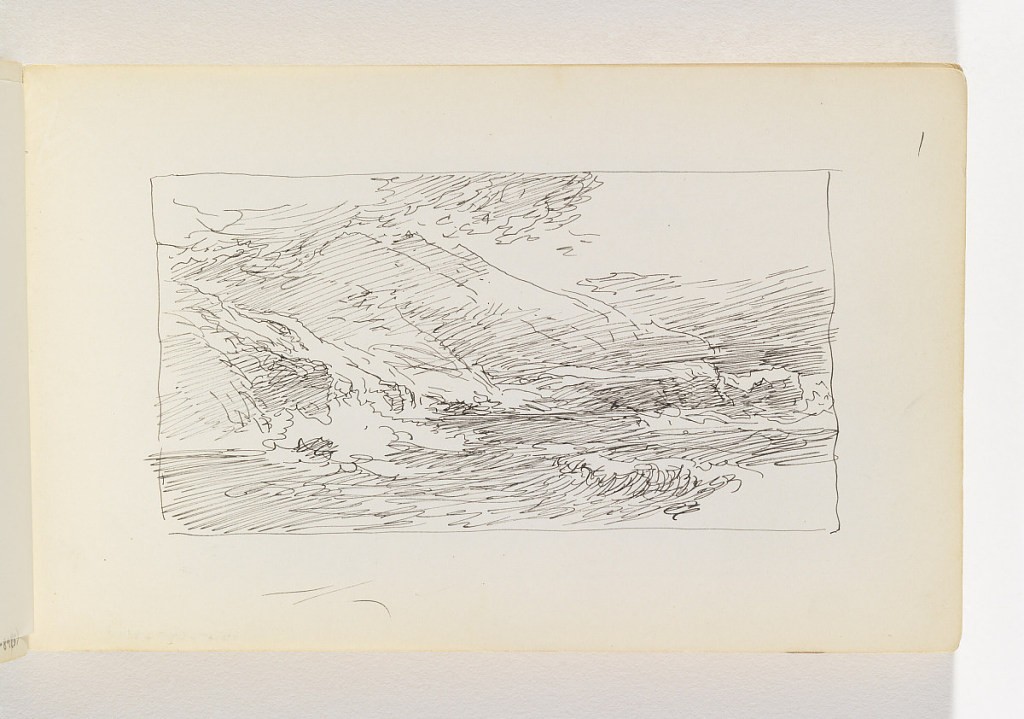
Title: Light Sketch of Waves and Cliffs
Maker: William Trost Richards, American, 1833–1905
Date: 1890–1900
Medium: Pen and black ink on off-white wove paper
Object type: Sketchbook folio
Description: Ocean with waves in front of cliffs at left.